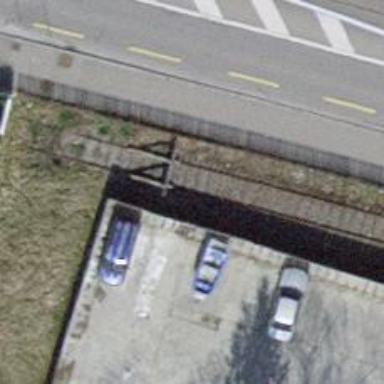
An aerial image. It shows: Railway buffer stop.